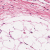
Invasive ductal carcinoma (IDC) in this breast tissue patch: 0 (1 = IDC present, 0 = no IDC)